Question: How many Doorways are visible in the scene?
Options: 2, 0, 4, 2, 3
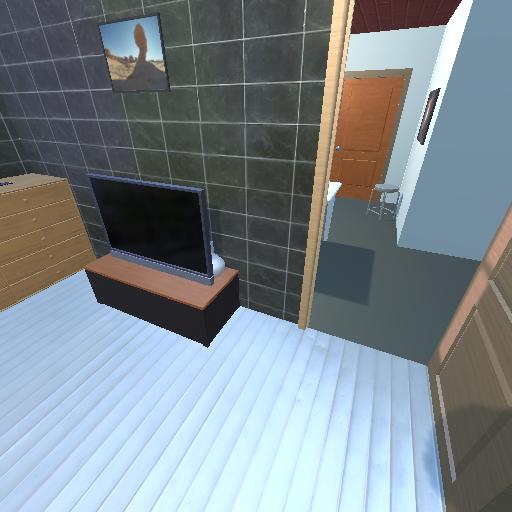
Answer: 2